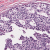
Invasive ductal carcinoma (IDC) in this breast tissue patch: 0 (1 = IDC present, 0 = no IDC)